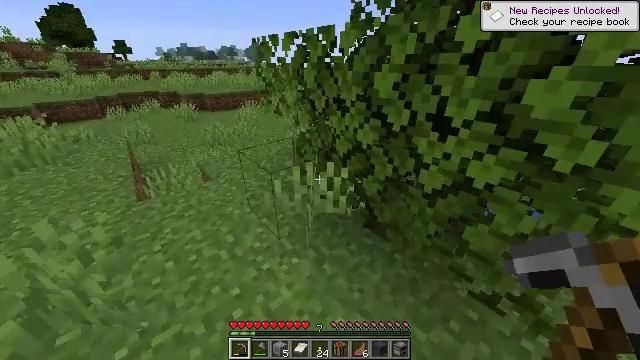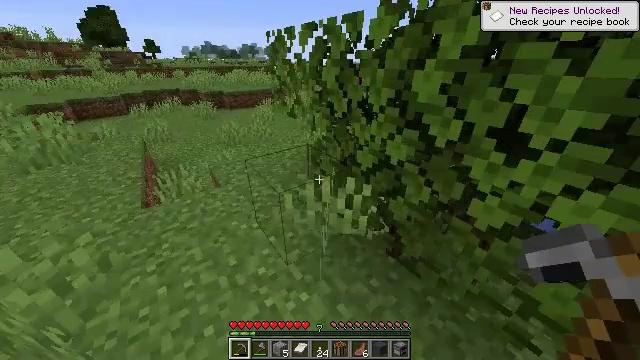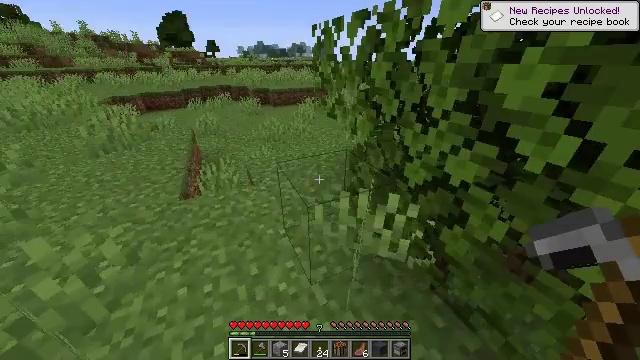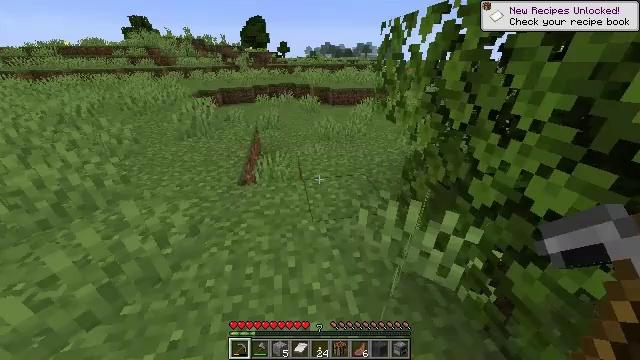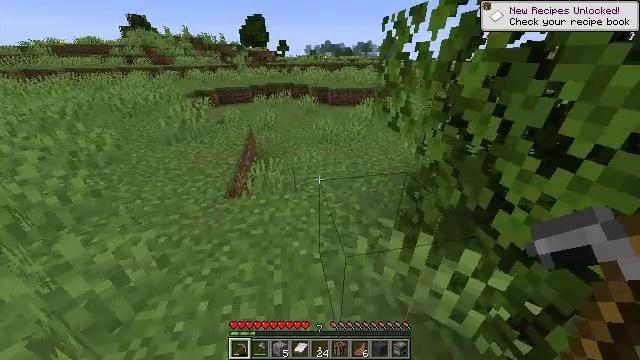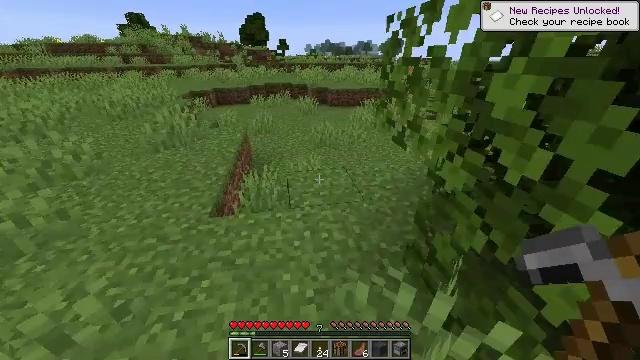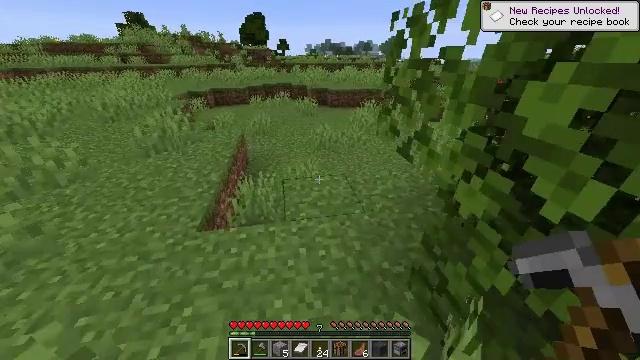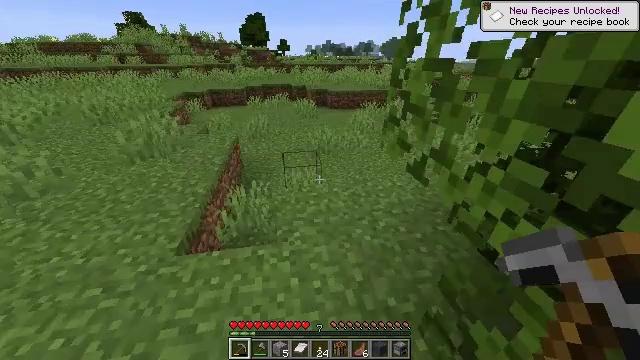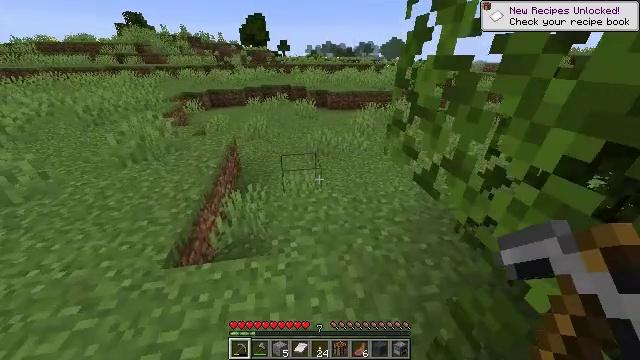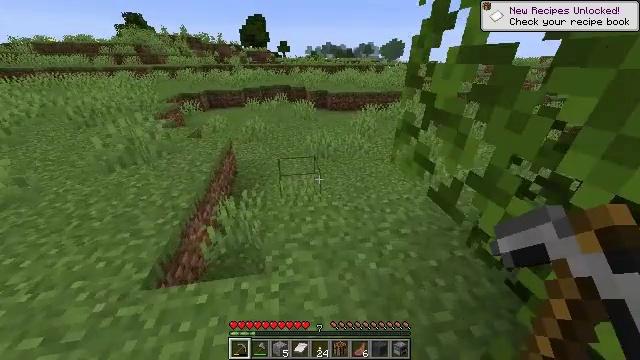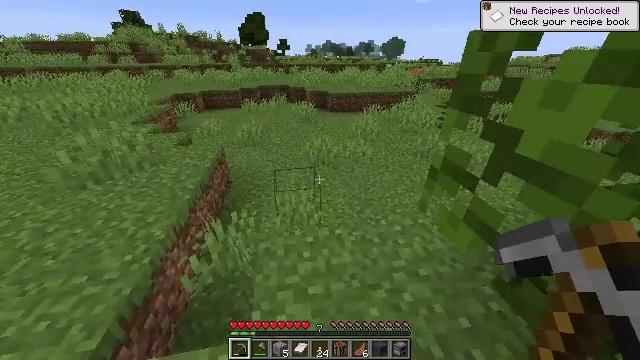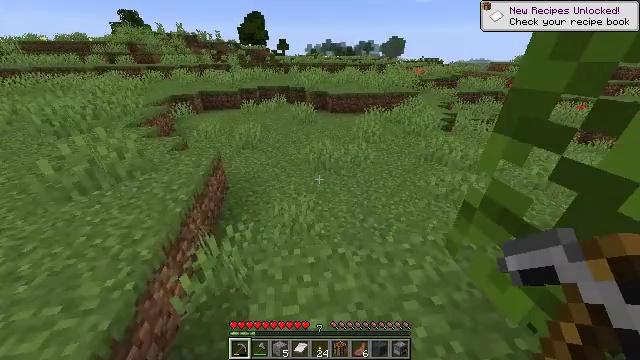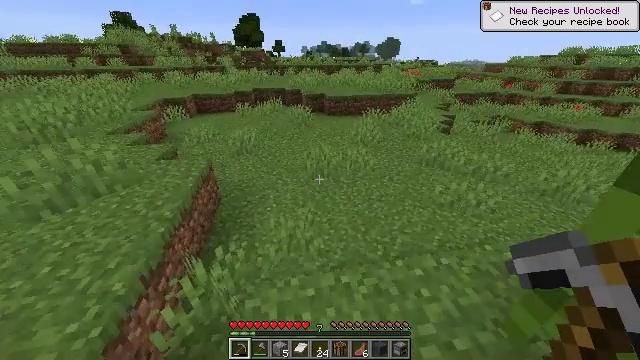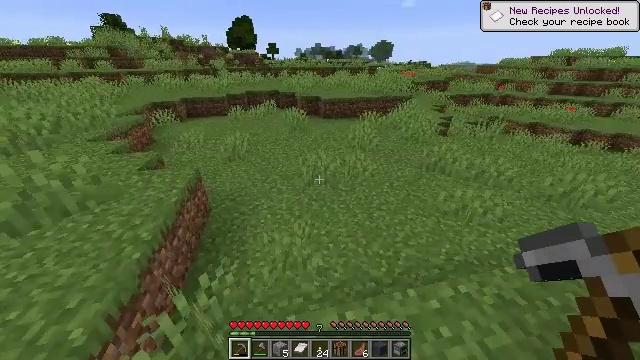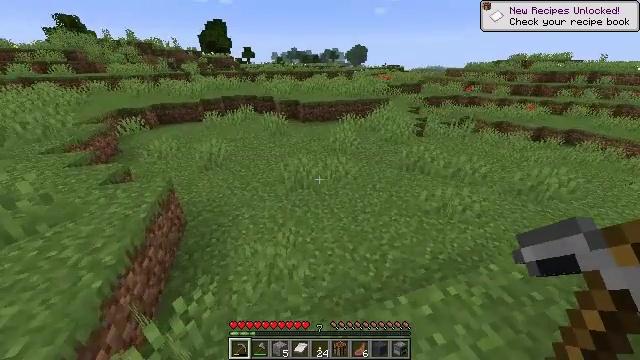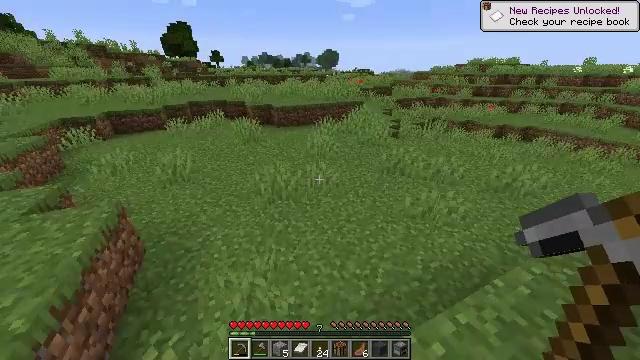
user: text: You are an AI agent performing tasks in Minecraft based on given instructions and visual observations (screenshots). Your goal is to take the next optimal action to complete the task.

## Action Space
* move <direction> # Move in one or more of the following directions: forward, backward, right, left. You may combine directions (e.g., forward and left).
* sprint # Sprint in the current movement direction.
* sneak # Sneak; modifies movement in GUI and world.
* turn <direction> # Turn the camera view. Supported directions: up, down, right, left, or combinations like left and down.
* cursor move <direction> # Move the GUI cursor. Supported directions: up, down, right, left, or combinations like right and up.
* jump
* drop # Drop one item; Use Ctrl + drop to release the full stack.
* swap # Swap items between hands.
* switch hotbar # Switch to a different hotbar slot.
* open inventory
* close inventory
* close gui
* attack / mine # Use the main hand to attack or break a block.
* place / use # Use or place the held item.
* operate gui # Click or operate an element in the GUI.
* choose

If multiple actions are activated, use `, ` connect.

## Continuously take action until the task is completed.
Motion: motion action
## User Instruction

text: Break the pumpkin to collect it.
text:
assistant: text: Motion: move forward, sprint, turn left
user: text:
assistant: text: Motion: move forward, sprint, turn left
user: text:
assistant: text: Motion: move forward, sprint, turn left
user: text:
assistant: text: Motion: move forward, sprint
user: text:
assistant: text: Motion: move forward, sprint
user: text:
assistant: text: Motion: move forward, sprint
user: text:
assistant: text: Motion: move forward, sprint
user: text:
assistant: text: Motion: move forward, sprint
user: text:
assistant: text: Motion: move forward, sprint
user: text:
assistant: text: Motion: move forward, sprint
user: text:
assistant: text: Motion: move forward, sprint
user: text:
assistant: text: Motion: move forward, sprint
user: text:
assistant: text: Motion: move forward, sprint, turn right
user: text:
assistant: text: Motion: move forward, sprint, turn right
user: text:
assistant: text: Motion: move forward, sprint, turn right
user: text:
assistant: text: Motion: move forward, sprint, turn right
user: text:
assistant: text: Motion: move forward, sprint, turn right
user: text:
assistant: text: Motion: move forward, sprint, turn right
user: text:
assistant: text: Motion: move forward, sprint, turn right
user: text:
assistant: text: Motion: move forward, sprint, turn right
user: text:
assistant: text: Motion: move forward, sprint, turn right
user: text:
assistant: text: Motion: move forward, sprint, turn right
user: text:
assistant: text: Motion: move forward, sprint, turn right
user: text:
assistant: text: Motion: move forward, sprint, turn right
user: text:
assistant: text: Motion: move forward, sprint, turn right
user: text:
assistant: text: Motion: move forward, sprint, turn right
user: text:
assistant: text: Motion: move forward, sprint, turn right
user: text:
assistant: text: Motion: move forward, sprint, turn right
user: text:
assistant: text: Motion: move forward, sprint
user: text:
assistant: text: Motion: move forward, sprint